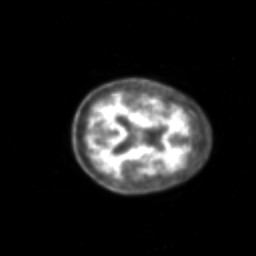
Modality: PET
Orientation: axial
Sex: female
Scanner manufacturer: siemens